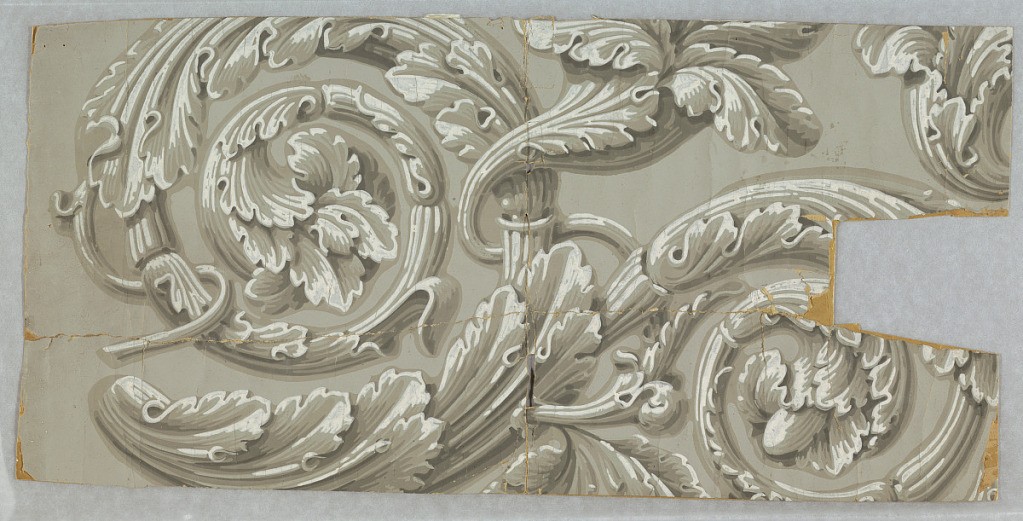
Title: Sidewall
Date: ca. 1805
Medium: Block-printed, handmade paper
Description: Incomplete repeat of acanthus rinceau in grisaille on gray ground.